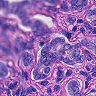
Metastatic tissue present: yes